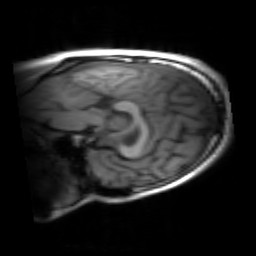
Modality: inplaneT1
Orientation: sagittal
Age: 23
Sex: male
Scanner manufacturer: siemens
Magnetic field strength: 3 T
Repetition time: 1.2 s
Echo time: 0.00251 s